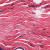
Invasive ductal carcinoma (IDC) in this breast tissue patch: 0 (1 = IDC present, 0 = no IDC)